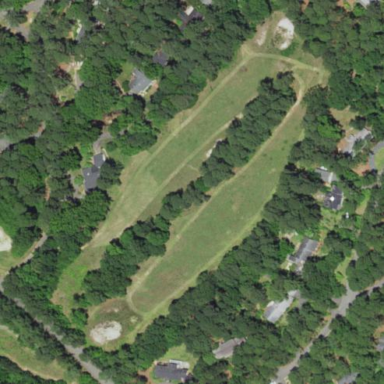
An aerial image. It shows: Golf course.